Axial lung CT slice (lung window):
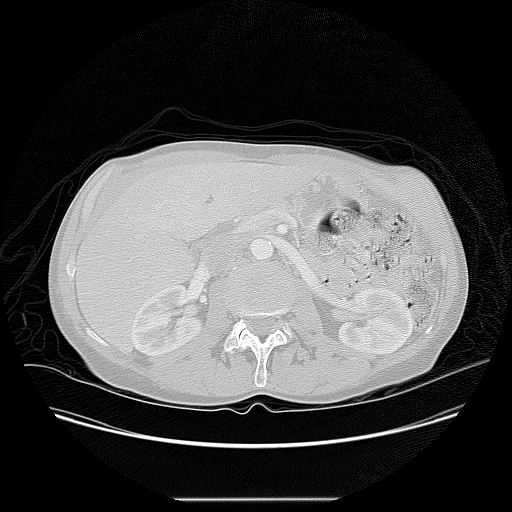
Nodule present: no